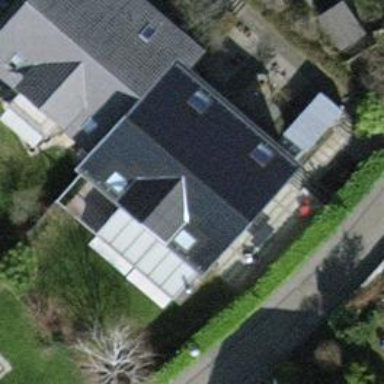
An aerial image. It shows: Small solar photovoltaic panel generator installed on roof.